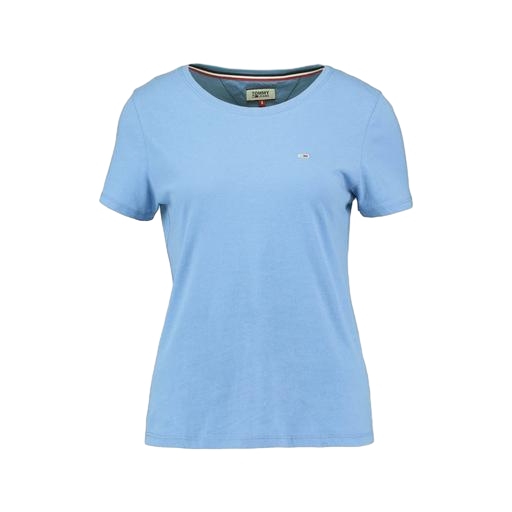
t-shirt classique light blue, blue classic tee, blue women's ottoman t-shirt, white background